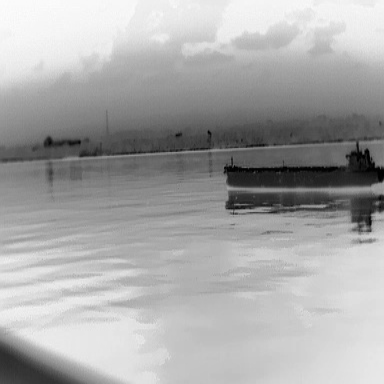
There is a liner in the infrared image.